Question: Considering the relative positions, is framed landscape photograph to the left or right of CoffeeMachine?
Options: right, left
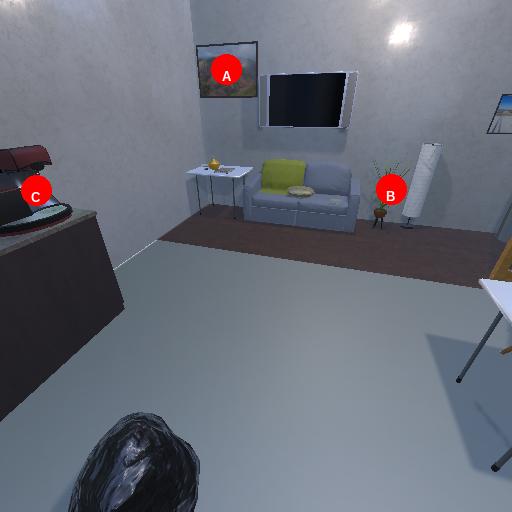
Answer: right